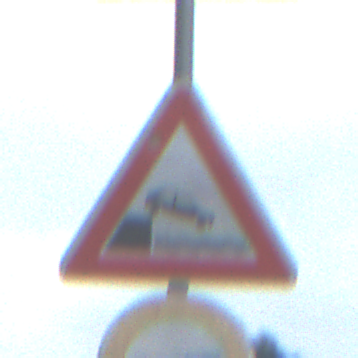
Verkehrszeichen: Ufer
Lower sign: Ueberholverbot
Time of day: Midday
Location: Outdoor (Suburban)
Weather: Overcast
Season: NotSpecified
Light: Natural